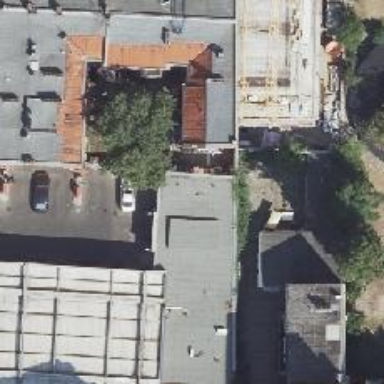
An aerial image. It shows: Car repair shop.